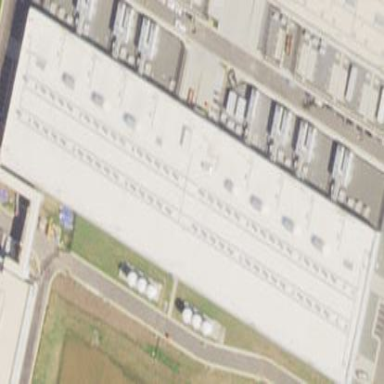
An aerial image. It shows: Data center building.